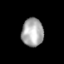
Tissue: skin
Cell type: T cells
Senescence score: 0.6801
Nuclear area (px): 604
Mean DAPI intensity: 168.954